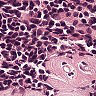
Metastatic tissue present: no